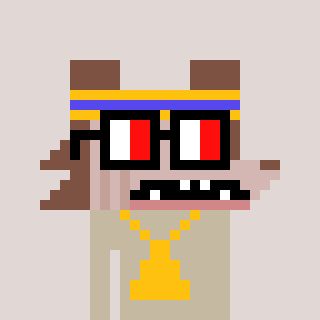
a pixel art character with square glasses with black frames and red eyes, a werewolf-shaped head and a bege-colored body on a warm background